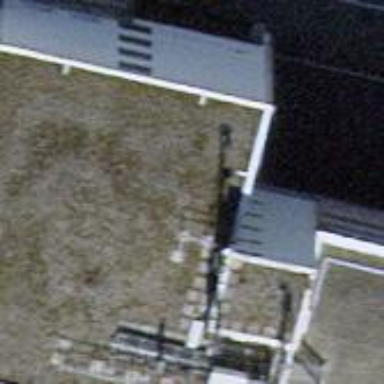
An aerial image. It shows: Commercial building.